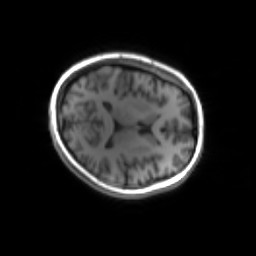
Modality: inplaneT1
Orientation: axial
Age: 29
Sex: female
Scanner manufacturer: siemens
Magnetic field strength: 3 T
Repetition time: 1.2 s
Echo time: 0.00251 s